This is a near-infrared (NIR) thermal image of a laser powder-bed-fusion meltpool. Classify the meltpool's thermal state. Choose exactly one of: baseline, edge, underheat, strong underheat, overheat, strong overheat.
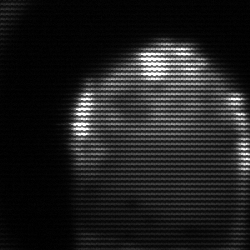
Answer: edge